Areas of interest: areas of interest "Specialty Commercial Street"
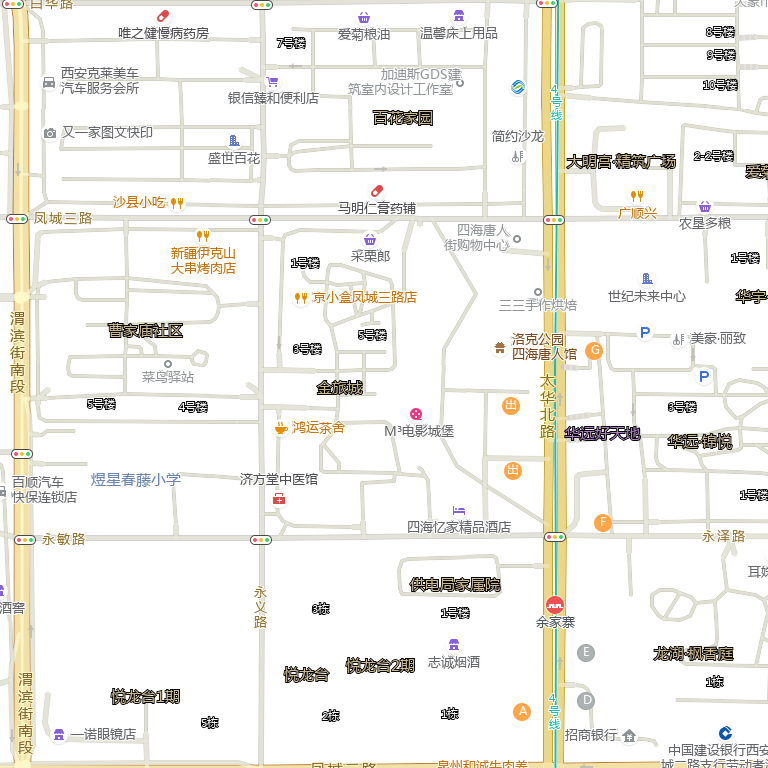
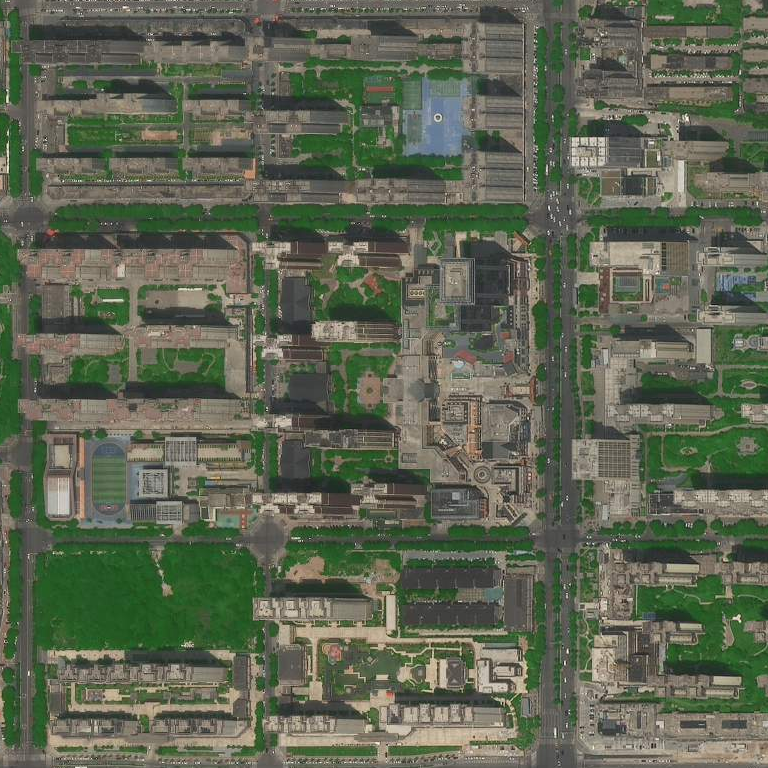